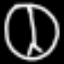
Label: clock